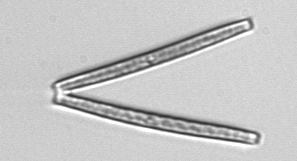
Label: Thalassionema